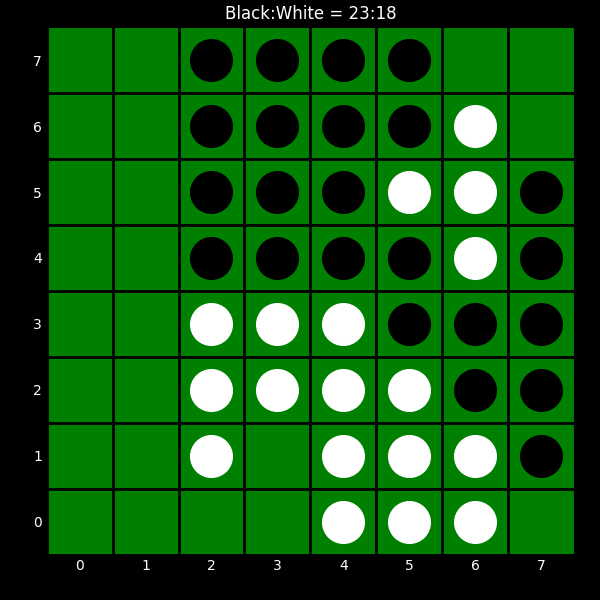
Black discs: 23
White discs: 18